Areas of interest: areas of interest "Hundred Families Mountain Public Cemetery"
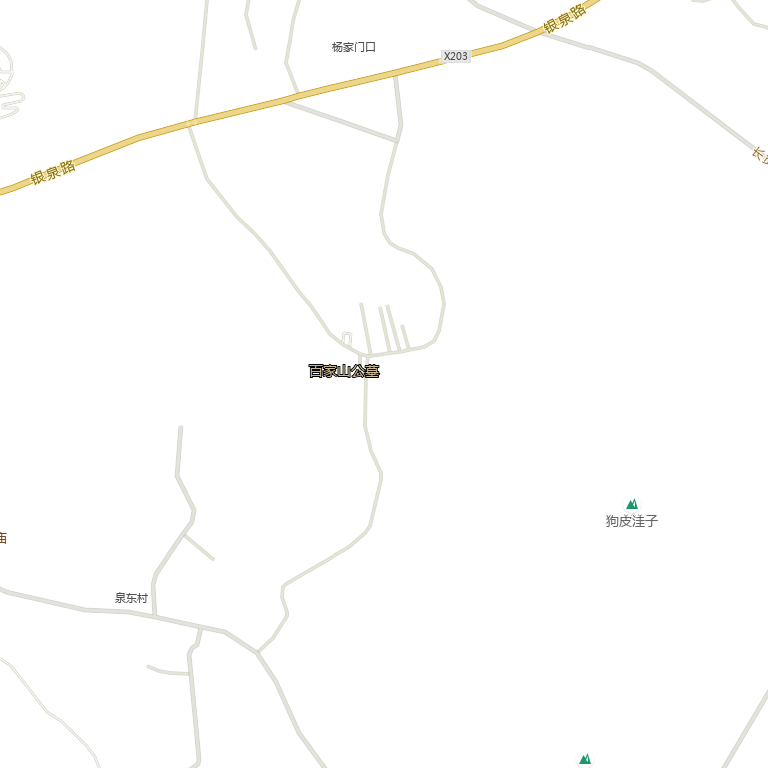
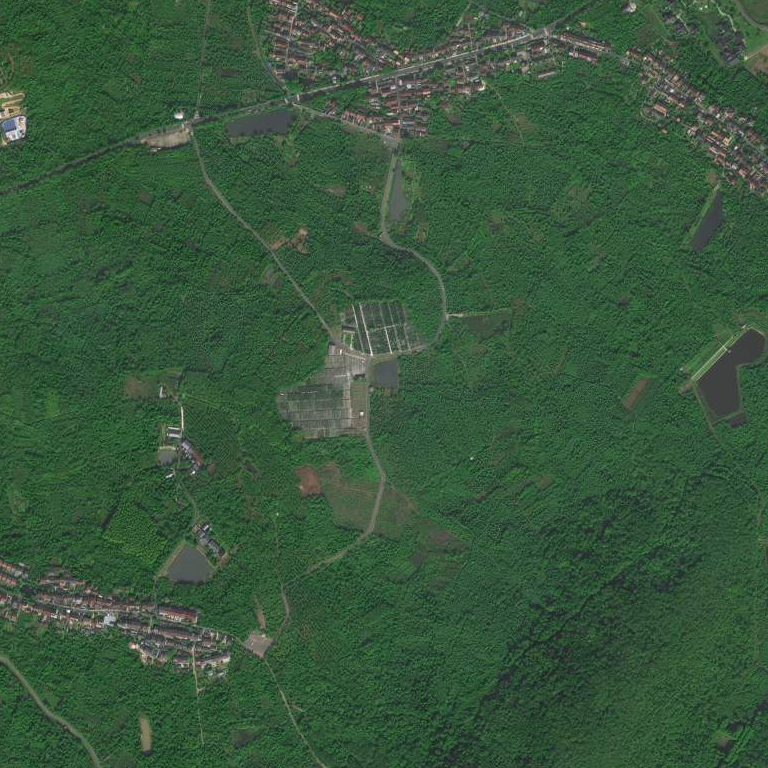